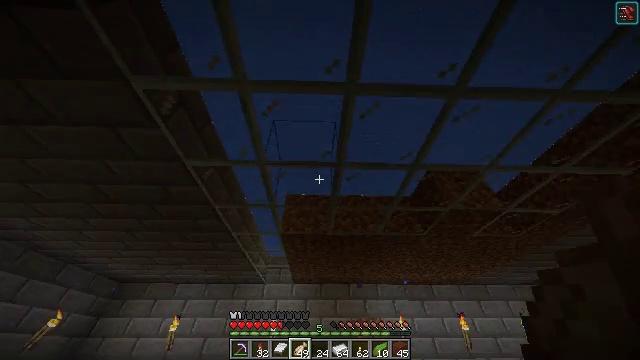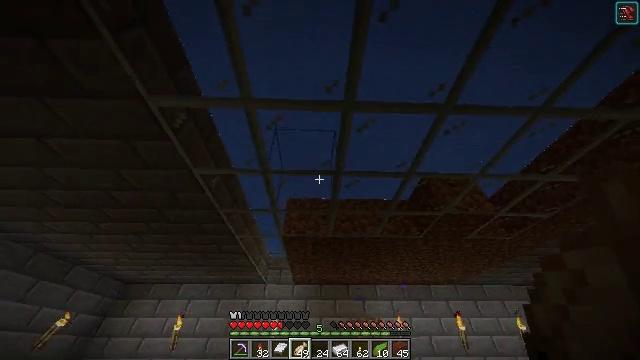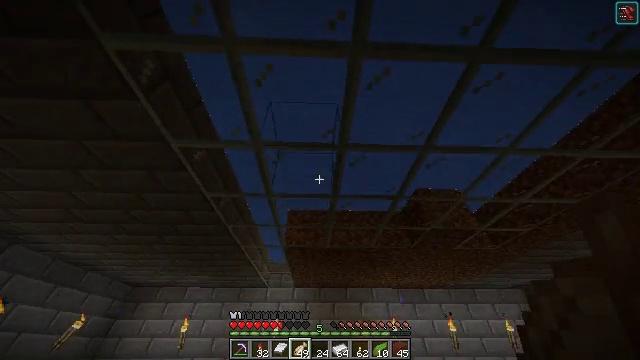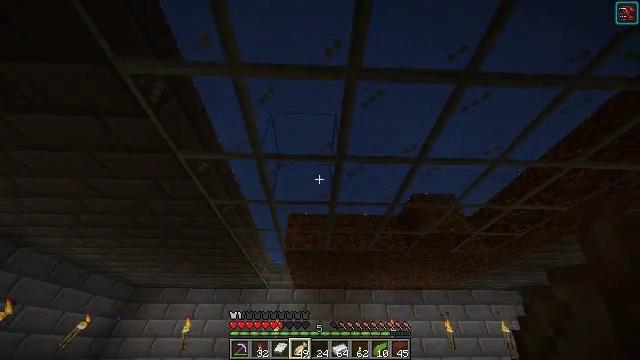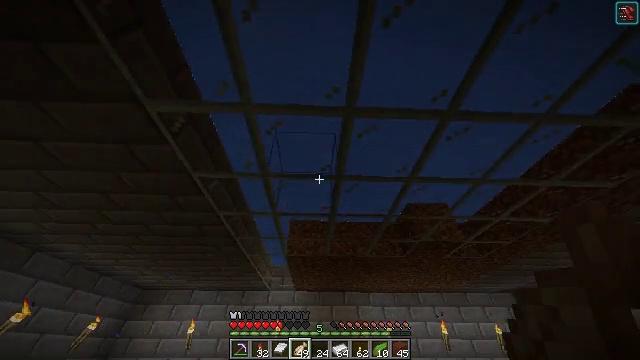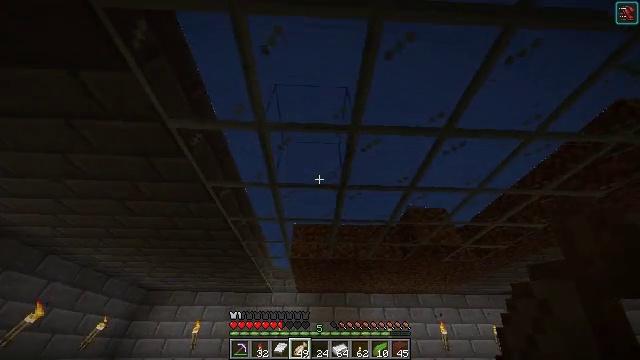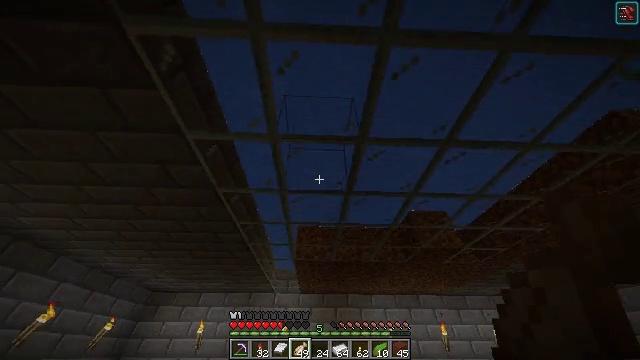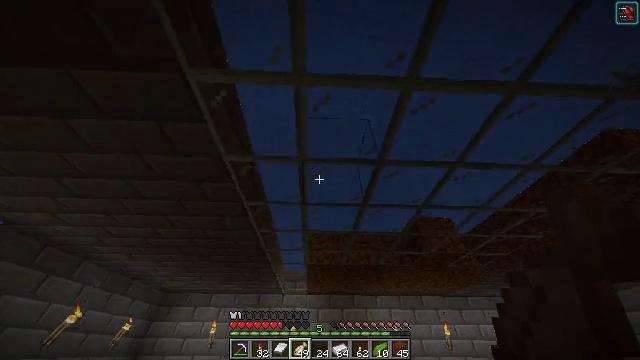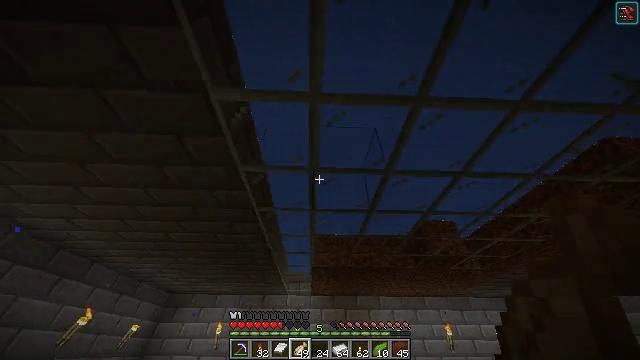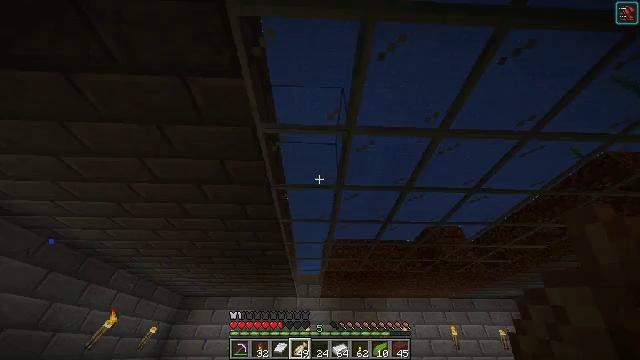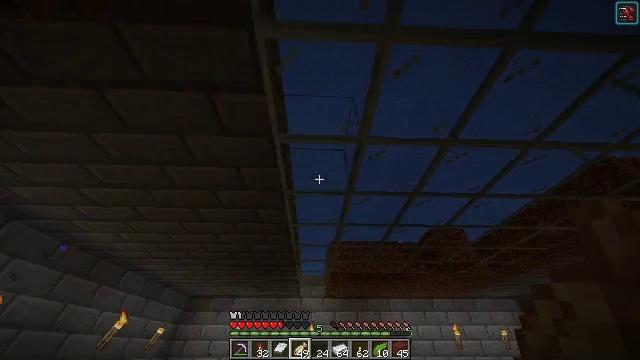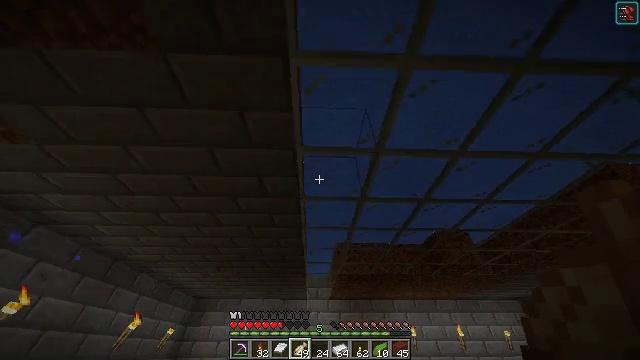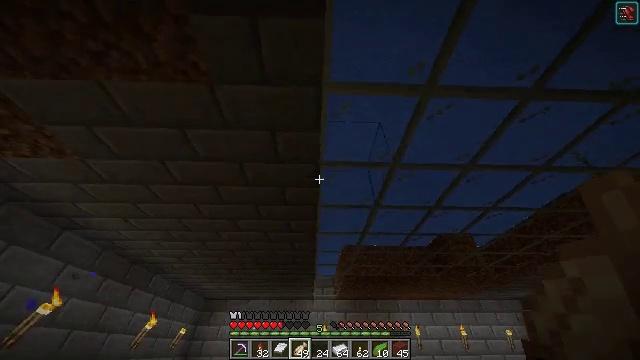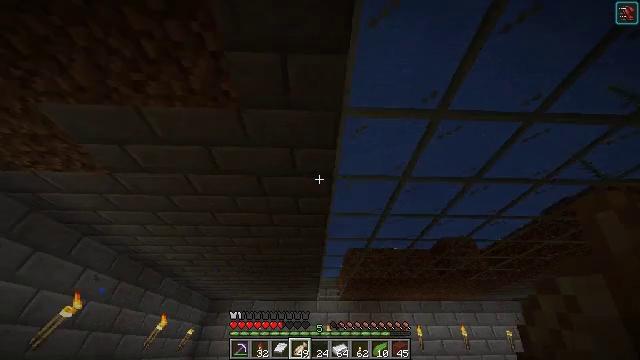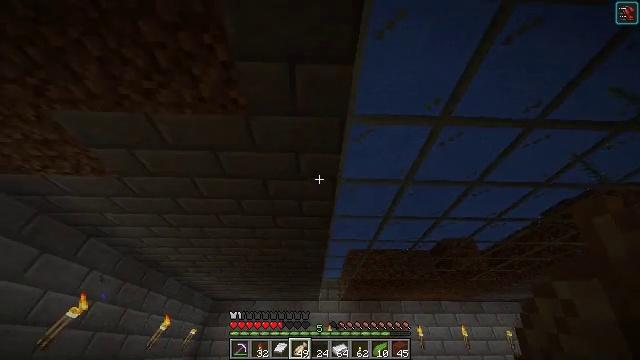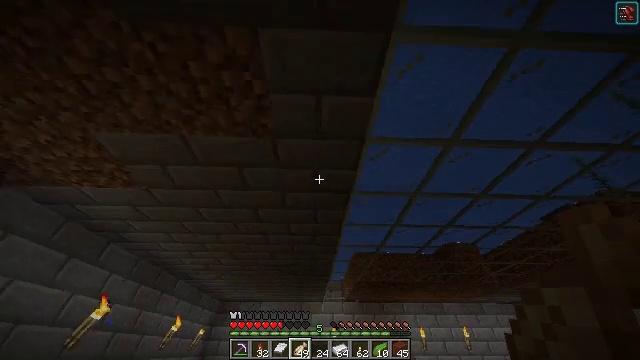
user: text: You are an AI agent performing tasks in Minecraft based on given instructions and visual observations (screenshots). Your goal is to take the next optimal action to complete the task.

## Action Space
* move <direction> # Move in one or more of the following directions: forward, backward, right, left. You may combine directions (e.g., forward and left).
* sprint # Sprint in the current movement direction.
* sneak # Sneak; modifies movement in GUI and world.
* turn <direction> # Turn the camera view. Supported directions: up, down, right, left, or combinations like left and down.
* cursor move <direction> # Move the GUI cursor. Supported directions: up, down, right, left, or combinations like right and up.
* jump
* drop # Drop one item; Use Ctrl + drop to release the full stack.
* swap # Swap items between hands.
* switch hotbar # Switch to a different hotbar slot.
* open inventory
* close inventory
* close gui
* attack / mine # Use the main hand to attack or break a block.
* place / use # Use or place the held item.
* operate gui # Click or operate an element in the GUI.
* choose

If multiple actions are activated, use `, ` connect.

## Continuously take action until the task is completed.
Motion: motion action
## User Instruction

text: Transform iron ingot into iron nugget.
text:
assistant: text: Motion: move back
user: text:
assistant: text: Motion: move back
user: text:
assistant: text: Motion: move back
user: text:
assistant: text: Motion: move back and move left
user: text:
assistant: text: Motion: move back and move left
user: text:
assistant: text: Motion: move back and move left
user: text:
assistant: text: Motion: move back and move left
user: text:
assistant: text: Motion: move back and move left
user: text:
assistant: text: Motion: move back and move left
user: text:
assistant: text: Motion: move back and move left
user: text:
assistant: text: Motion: move back and move left
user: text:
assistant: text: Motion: move back and move left
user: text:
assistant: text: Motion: move back and move left
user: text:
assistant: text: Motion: move back and move left
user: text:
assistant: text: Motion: move back and move left
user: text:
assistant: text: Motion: move back and move left
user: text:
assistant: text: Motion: move back
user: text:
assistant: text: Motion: move back
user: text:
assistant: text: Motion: move back
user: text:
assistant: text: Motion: move back
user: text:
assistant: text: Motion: move back
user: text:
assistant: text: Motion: move back
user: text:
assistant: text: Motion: move back
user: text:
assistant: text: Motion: move back
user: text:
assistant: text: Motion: move back
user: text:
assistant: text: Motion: move back
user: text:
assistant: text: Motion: move back
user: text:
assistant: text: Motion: move back
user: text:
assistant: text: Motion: move back
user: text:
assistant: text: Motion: move back